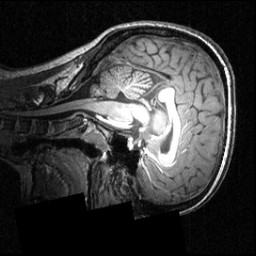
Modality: T1w
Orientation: sagittal
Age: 18
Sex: female
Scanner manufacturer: siemens
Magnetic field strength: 3.951 T
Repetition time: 1.5 s
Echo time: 0.00335 s